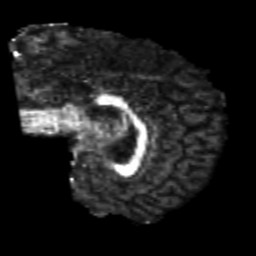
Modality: FA
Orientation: sagittal
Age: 22
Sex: male
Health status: healthy
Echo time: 0.074 s